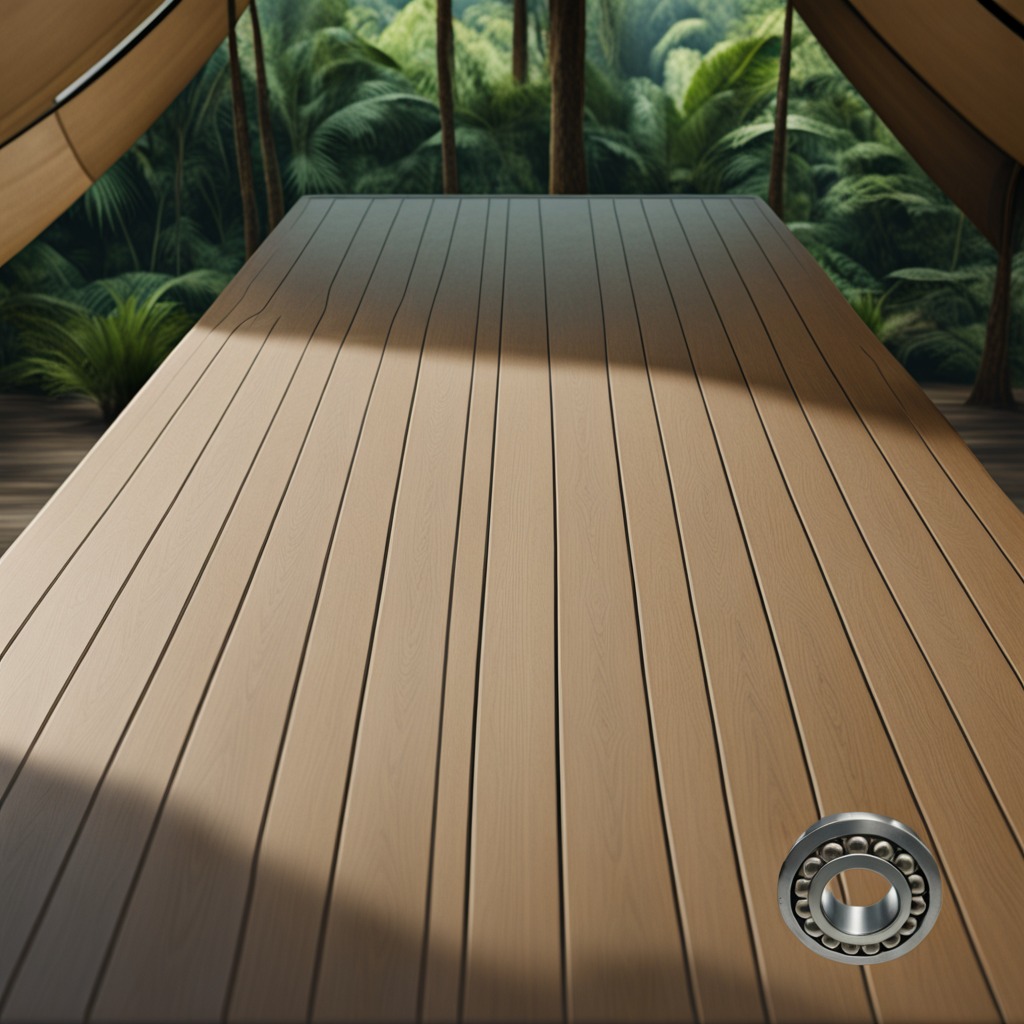
A metal ball bearing lies on a wooden table inside a jungle field workshop tent humid ambient light worn but